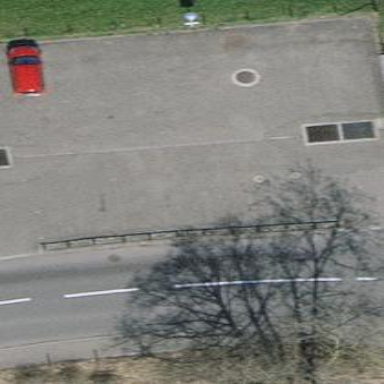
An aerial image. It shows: Parking area.